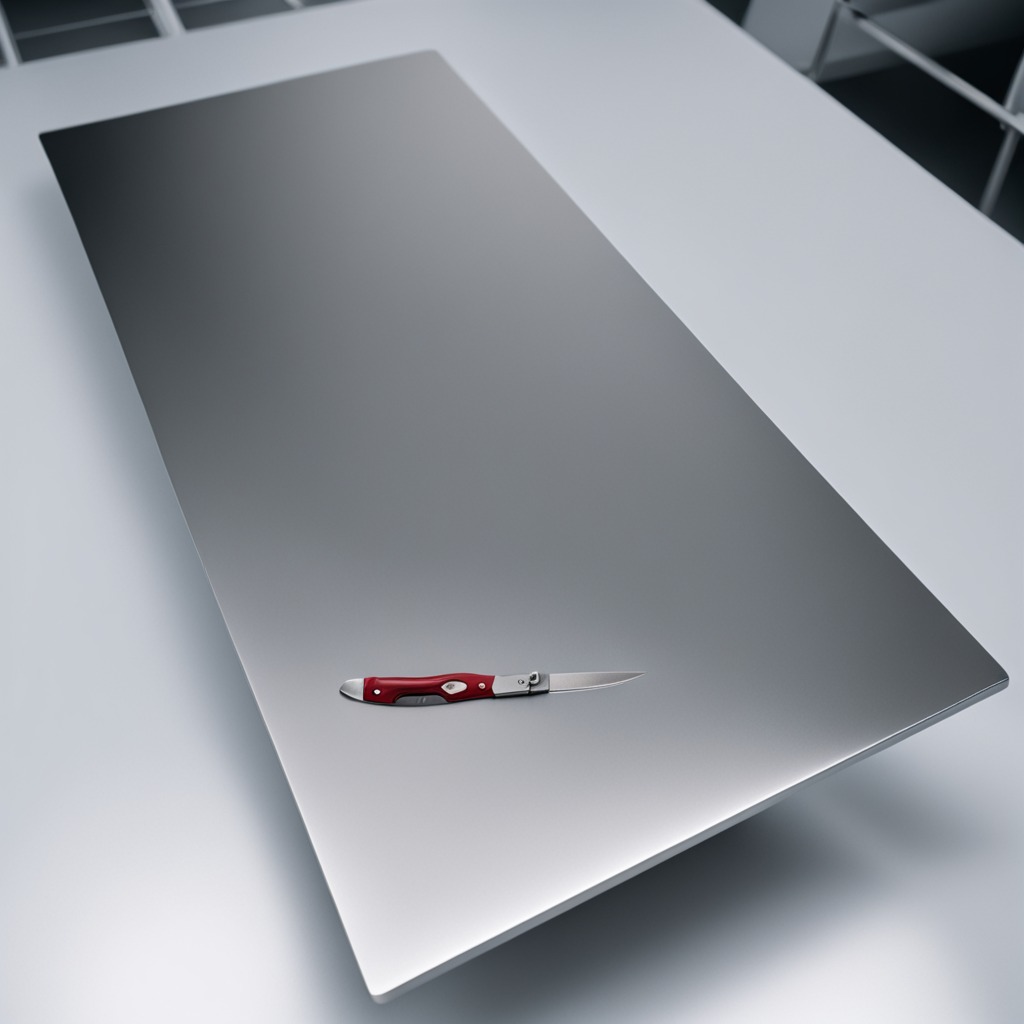
A utility knife is lying on a stainless steel table in a high-end prototyping lab.